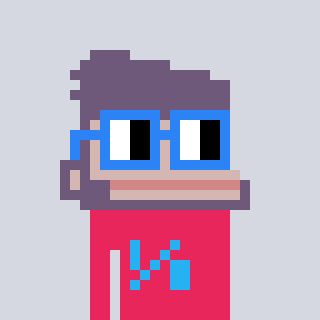
a pixel art character with square blue glasses, a ape-shaped head and a redpinkish-colored body on a cool background